Question: When I released my note taking application for Android 4.0 - 4.3 I used a custom action bar color with a custom action bar icon (instead of using the standard light and dark action bars). I would like to make it so on Android 4.4, the status bar will also take on the custom color I am using in my Action Bar (which is #FFD060). Is there a way to easily change my current styles.xml to allow 4.4 to take advantage of this?
My styles.xml under my values-v19 folder is as follows:
'''
<resources>
<style name="AppBaseTheme" parent="@android:style/Theme.Holo.Light">
<item name="android:actionBarStyle">@style/MyActionBarTheme</item>
</style>
<style name="MyActionBarTheme" parent="@android:style/Widget.Holo.Light.ActionBar">
<item name="android:background">#ffd060</item>
<item name="android:textColor">#fff</item>
<item name="android:icon">@drawable/action</item>
<item name="android:titleTextStyle">@style/MyTextAppearance</item>
</style>
<style name="MyTextAppearance" parent="android:TextAppearance.Holo.Widget.ActionBar.Title">
<item name="android:icon">@drawable/action</item>
<item name="android:textColor">#ffffff</item>
</style>
</resources>
'''
I have tried to implement:
'''
<item name="android:windowTranslucentStatus">true</item>
'''
It causes the contents of my application to move up, start in the status bar area and be covered by the Action Bar.

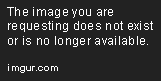
Answer: Found this great article from <URL>
Just add the following to your custom style. This prevents the shifting of the content behind the ActionBar and up to the top of the window, not sure about the bottom of the screen though.
'''
<item name="android:fitsSystemWindows">true</item>
'''
Credit: <URL>